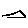
Label: triangle